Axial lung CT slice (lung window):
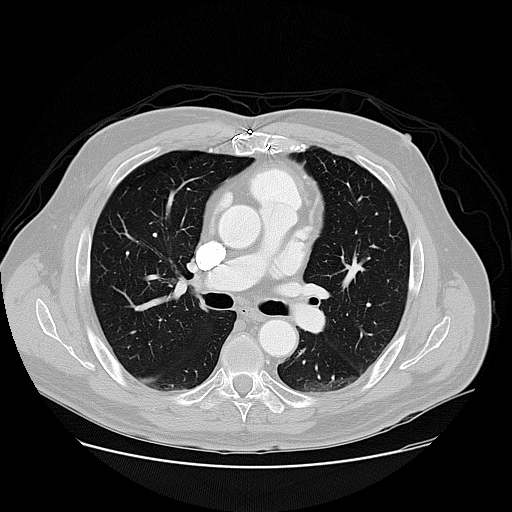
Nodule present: no